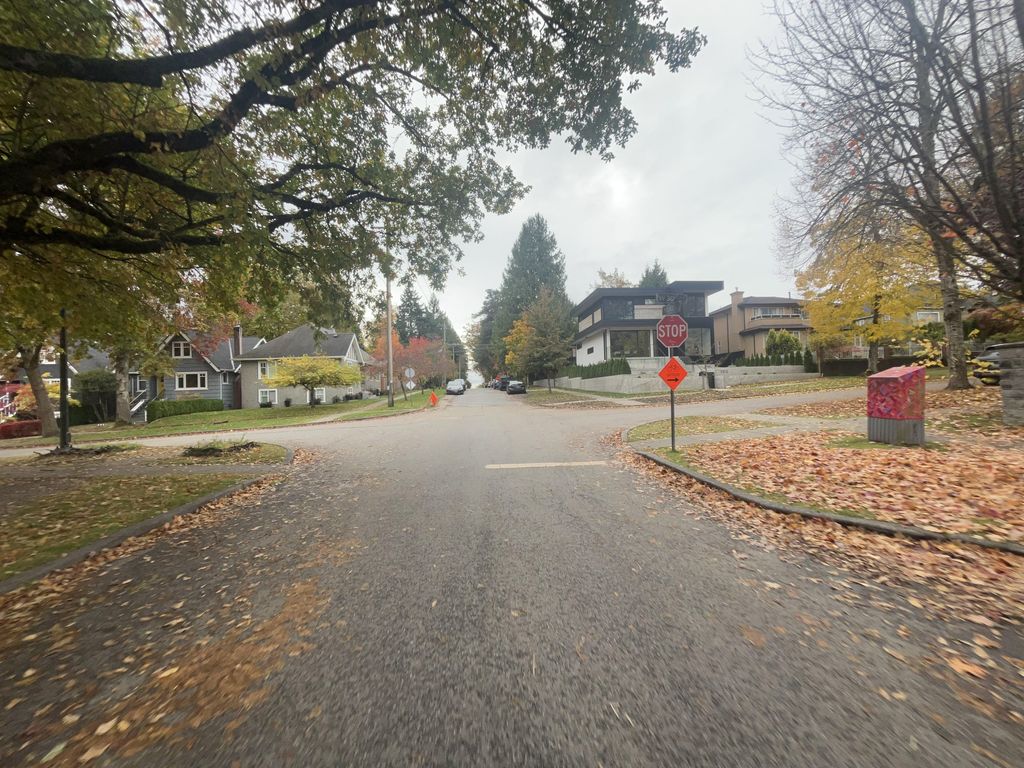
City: vancouver